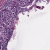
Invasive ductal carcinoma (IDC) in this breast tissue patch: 0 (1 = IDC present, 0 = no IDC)